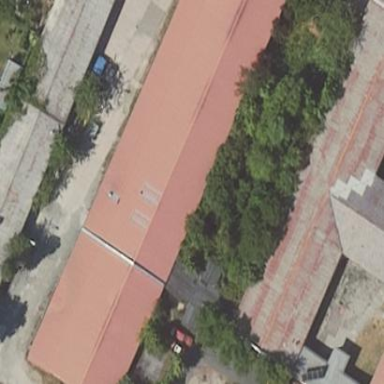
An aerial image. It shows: Industrial building.